Question: I've built a custom dialog and there are black lines at the top and bottom. They only appear on the Galaxy S2. On some other devices it looks ok. Is there an attribute I have to set to get rid of them?

Here is my code:
'''
public class MyDialog extends Dialog {
private Context context;
private String title, message;
private TextView titleView, messageView;
private ImageView icon;
private int iconRes;
private boolean spin;
public MyDialog(Context context, int icon, boolean spin, String title, String message) {
...
}
private void init() {
requestWindowFeature(Window.FEATURE_NO_TITLE);
this.setContentView(R.layout.my_dialog);
...
}
}
'''
Layout:
'''
<?xml version="1.0" encoding="utf-8"?>
<LinearLayout xmlns:android="http://schemas.android.com/apk/res/android"
android:layout_width="fill_parent" android:layout_height="wrap_content"
android:minWidth="300dip" style="@style/basic" android:orientation="vertical">
<LinearLayout android:layout_width="fill_parent"
android:layout_height="wrap_content" android:background="@drawable/titlebar_bg"
android:orientation="horizontal" android:gravity="center_vertical"
android:paddingBottom="5sp">
<ImageView android:src="@drawable/info" android:id="@+id/dialogIcon"
android:layout_height="32sp" android:layout_width="32sp" />
<TextView android:id="@+id/titleText" android:text="Title"
android:textSize="20sp" android:layout_width="wrap_content"
android:layout_height="wrap_content" android:textColor="@color/darkgrey"
android:layout_marginLeft="5sp" />
</LinearLayout>
<TextView android:layout_width="wrap_content"
android:layout_height="wrap_content" android:paddingTop="5sp"
android:textColor="#000" android:id="@+id/messageText" android:text="Message" />
</LinearLayout>
'''
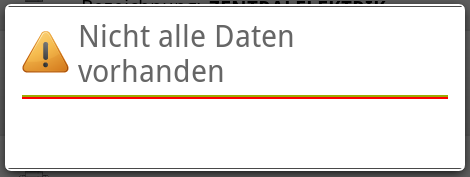
Answer: After quite a long time investigating this issue, I found out, that Samsung seems to have a failing panel_background.9.png in their resources...
A workaround to get ride of this black lines is to set your own background for Dialogs like this:
'''
<style name="CustomDialog" parent="@android:style/Theme.Dialog">
<item name="android:windowBackground">@drawable/panel_background</item>
</style>
'''
Then Copy the panel_background.9.png from the android source or create an own one! Then make sure your Dialog is instantiate with the new Theme createt in your style.xml...
There is just one problem, now your dialog will loose the "Samsung-Dialog-Style". Which means the corner may differ from other default-dialogs in your app...